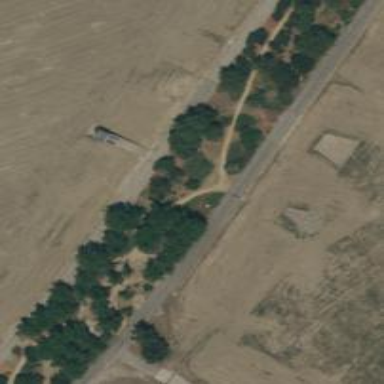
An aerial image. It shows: Path.